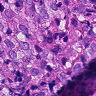
Metastatic tissue present: yes